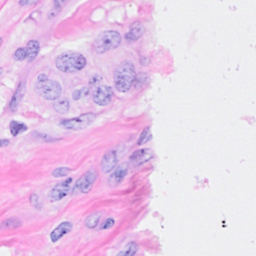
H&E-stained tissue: Breast